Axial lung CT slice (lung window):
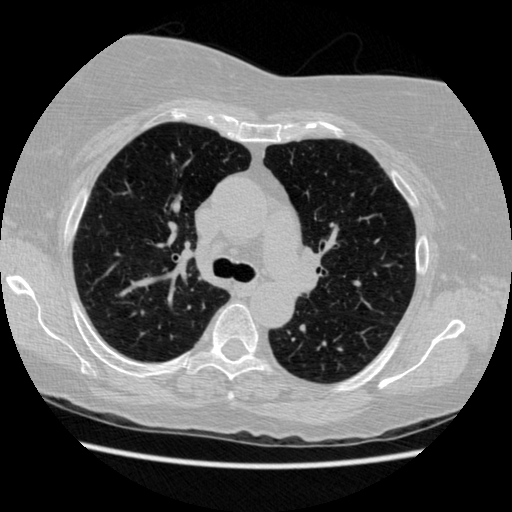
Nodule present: no